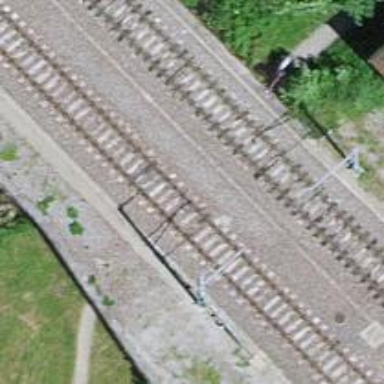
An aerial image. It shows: Bridge with single railway track electrified by contact line.